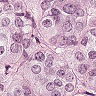
Metastatic tissue present: yes